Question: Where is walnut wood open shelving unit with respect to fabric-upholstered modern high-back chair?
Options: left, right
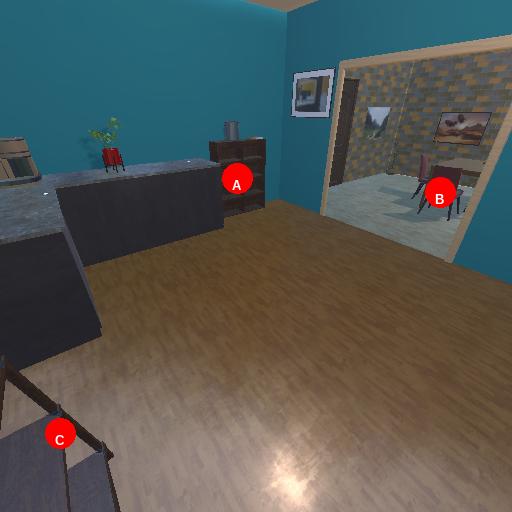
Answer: left